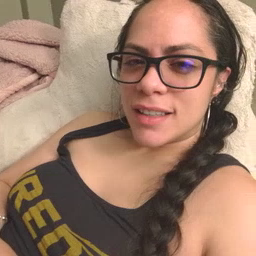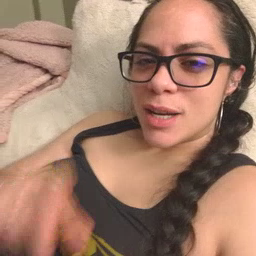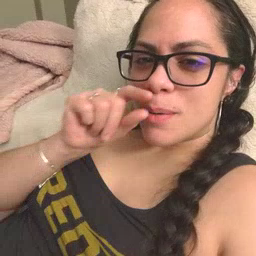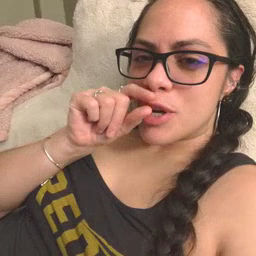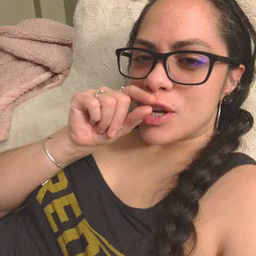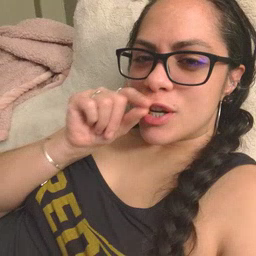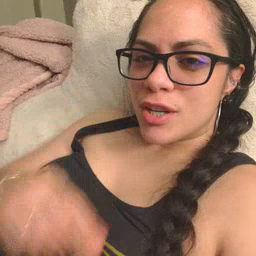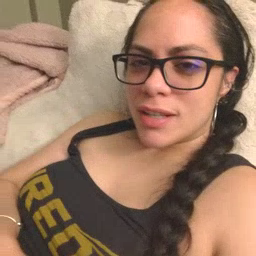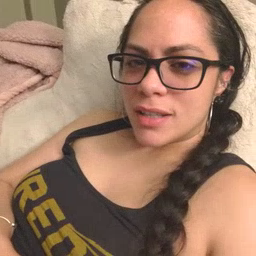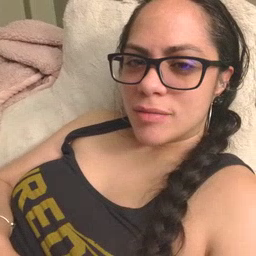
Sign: bird